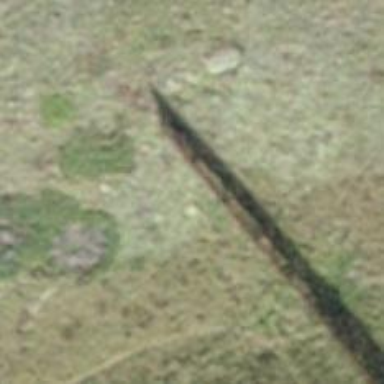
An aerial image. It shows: Path.